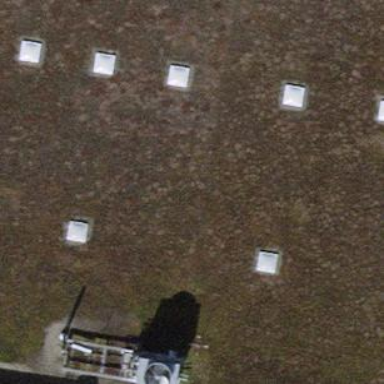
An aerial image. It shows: Solar power generator with photovoltaic panels.